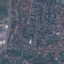
Label: Residential